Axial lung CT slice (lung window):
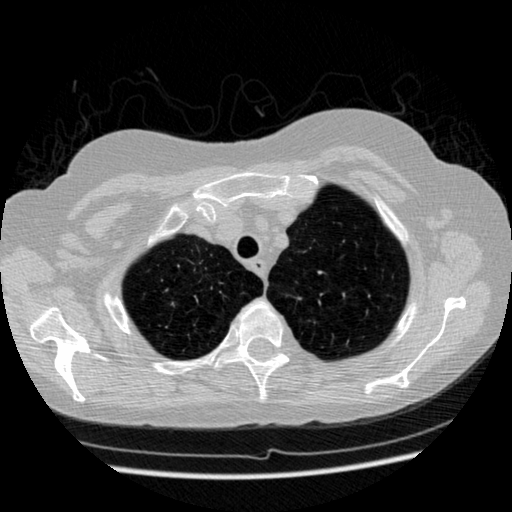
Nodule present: no